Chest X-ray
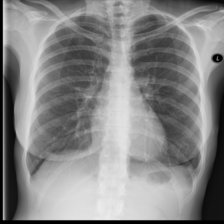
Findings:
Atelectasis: negative
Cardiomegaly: negative
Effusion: negative
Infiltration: negative
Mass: negative
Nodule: negative
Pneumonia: negative
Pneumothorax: negative
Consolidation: negative
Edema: negative
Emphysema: negative
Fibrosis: negative
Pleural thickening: negative
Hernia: negative